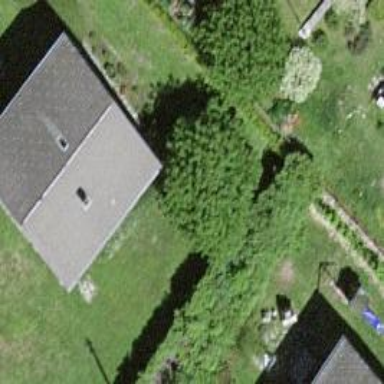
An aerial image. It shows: Simple house.